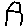
Label: house